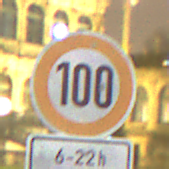
Verkehrszeichen: Geschwindigkeit100
Zusatzzeichen unten: ZeitangabenMitBeschraenkungAufWochentage4
Umgebung: Outdoor, Urban
Tageszeit: Night
Wetter: Overcast
Licht: Artificial
Jahreszeit: NotSpecified
Kontrast: HighContrast